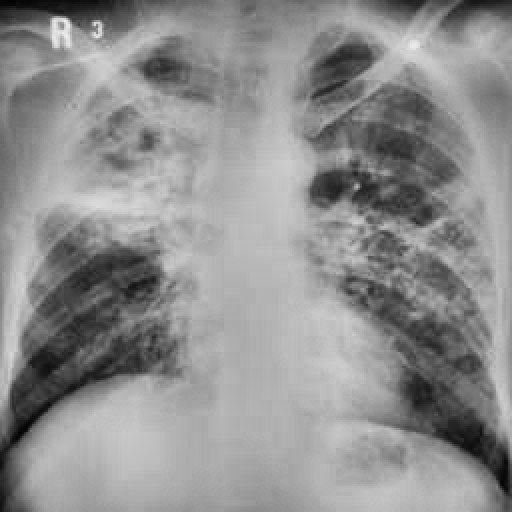
Finding: TUBERCULOSIS